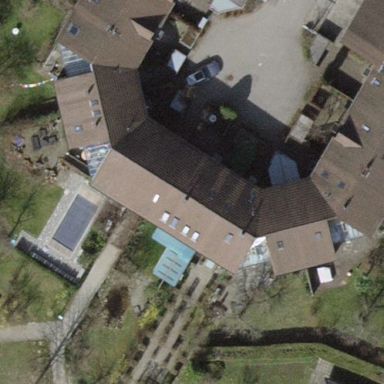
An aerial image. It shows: Terrace-style building with gabled roof.